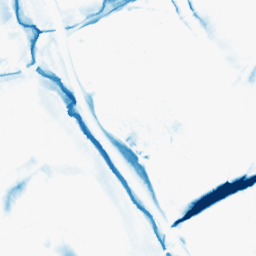
Category: morphological
Decomposition family: morphological_diamond
Decomposition parameters: operation: closing
radius: 15
Upsampling method: sinc_blackman
Upsampling parameters: scale: 2
kernel_size: 8
Upsampling scale: 2